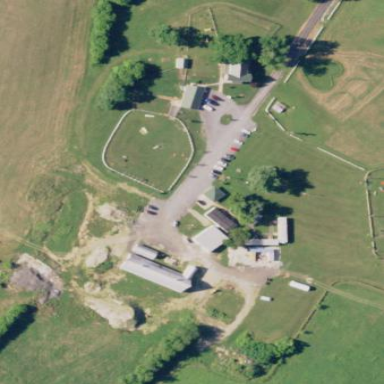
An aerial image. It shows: Farmyard area.